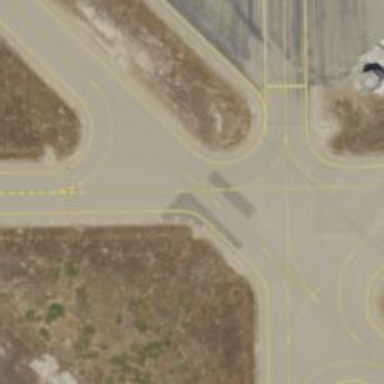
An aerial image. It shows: Image of taxiway at airport.